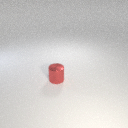
small red metal cylinder